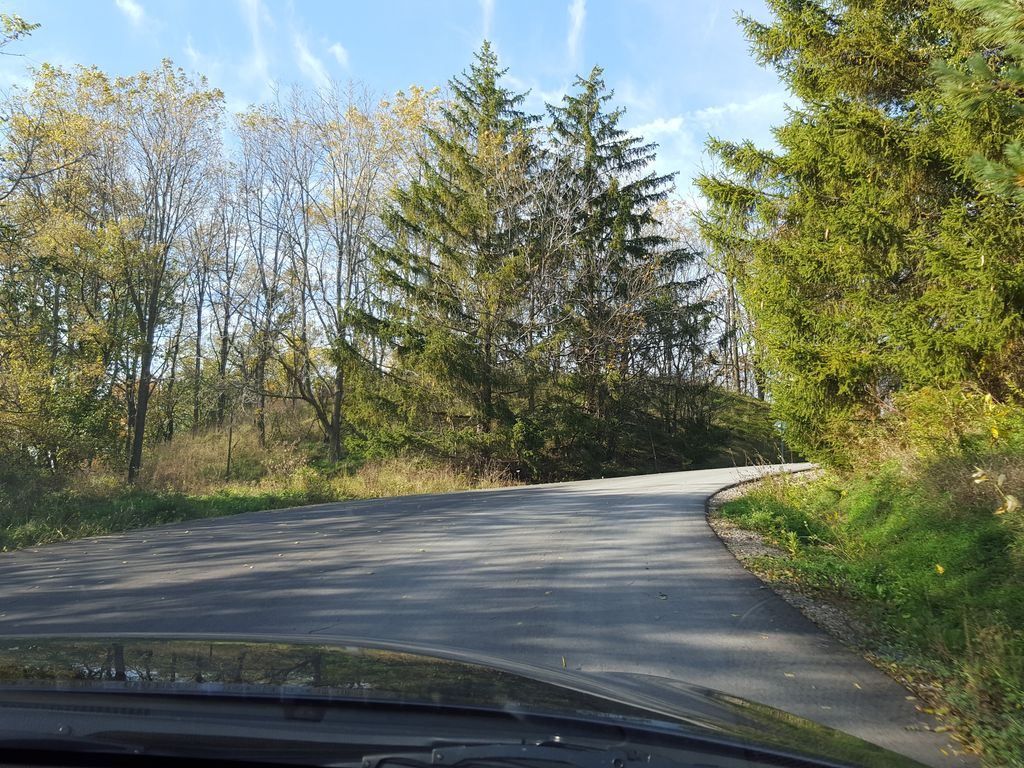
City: hamilton